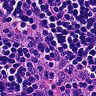
Metastatic tissue present: no